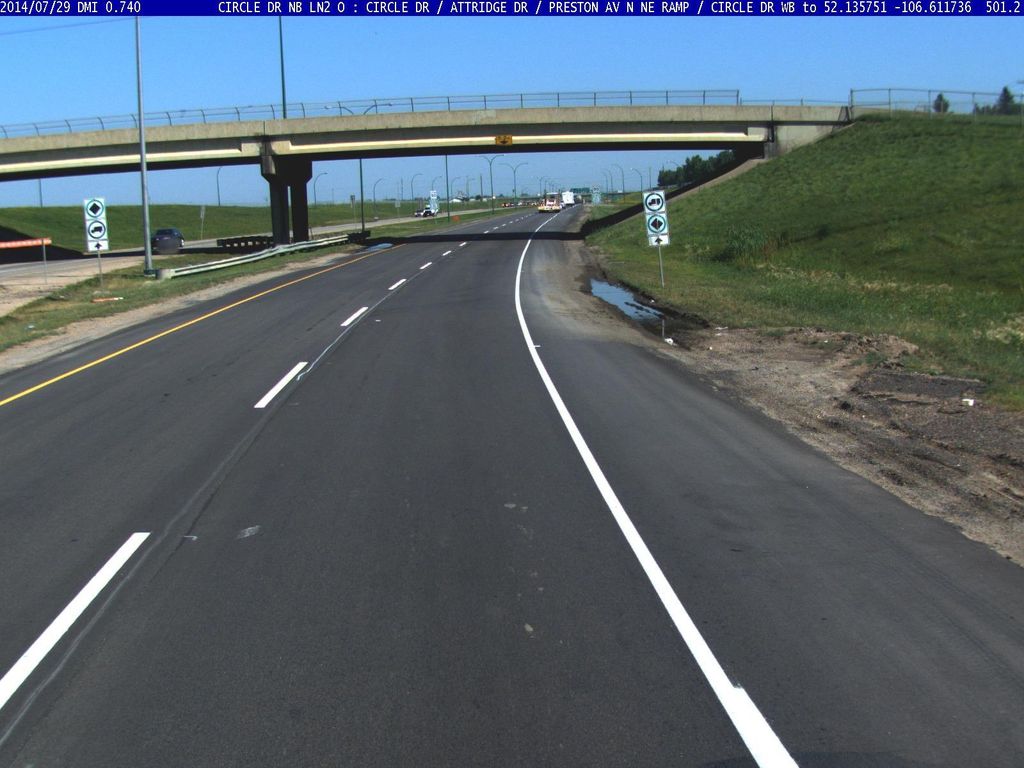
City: saskatoon